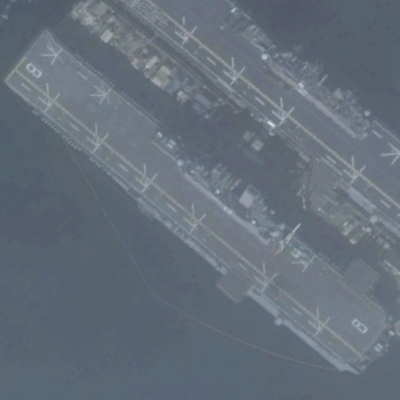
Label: assault